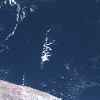
Label: water